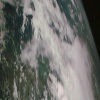
Label: cloud